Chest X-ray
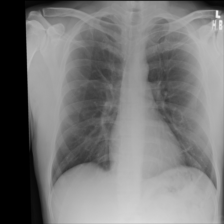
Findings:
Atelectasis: negative
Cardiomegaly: negative
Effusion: negative
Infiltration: negative
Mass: negative
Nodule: negative
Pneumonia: negative
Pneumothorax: negative
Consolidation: negative
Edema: negative
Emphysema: negative
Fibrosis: negative
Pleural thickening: negative
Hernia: negative